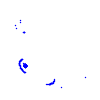
Particle: kaon